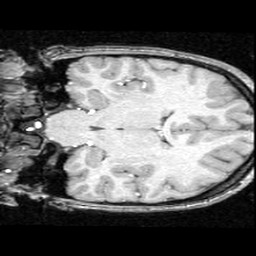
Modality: T1w
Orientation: coronal
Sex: female
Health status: ill
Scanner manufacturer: ge
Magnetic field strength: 1.5 T
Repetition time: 21 s
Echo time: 0.008 s